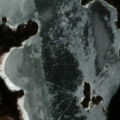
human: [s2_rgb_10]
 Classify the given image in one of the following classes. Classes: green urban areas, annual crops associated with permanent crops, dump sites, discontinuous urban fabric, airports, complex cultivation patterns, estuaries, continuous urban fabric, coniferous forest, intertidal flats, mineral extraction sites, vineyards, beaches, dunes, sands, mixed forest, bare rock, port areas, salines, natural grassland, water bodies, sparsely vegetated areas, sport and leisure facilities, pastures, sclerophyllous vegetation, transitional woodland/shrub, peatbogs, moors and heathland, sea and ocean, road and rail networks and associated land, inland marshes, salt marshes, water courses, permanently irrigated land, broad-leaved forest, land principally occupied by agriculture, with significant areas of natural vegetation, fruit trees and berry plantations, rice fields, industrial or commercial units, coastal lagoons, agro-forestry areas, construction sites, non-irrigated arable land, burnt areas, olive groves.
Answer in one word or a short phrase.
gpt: coniferous forest, mixed forest, sea and ocean